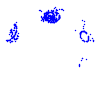
Particle: kaon